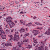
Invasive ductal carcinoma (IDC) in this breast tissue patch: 0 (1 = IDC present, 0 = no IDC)